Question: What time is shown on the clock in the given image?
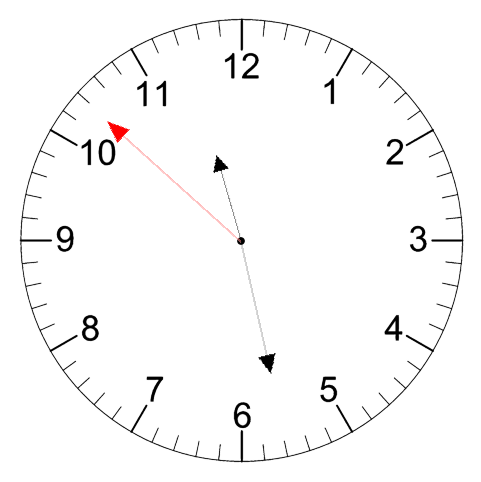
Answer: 11:27:52